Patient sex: M
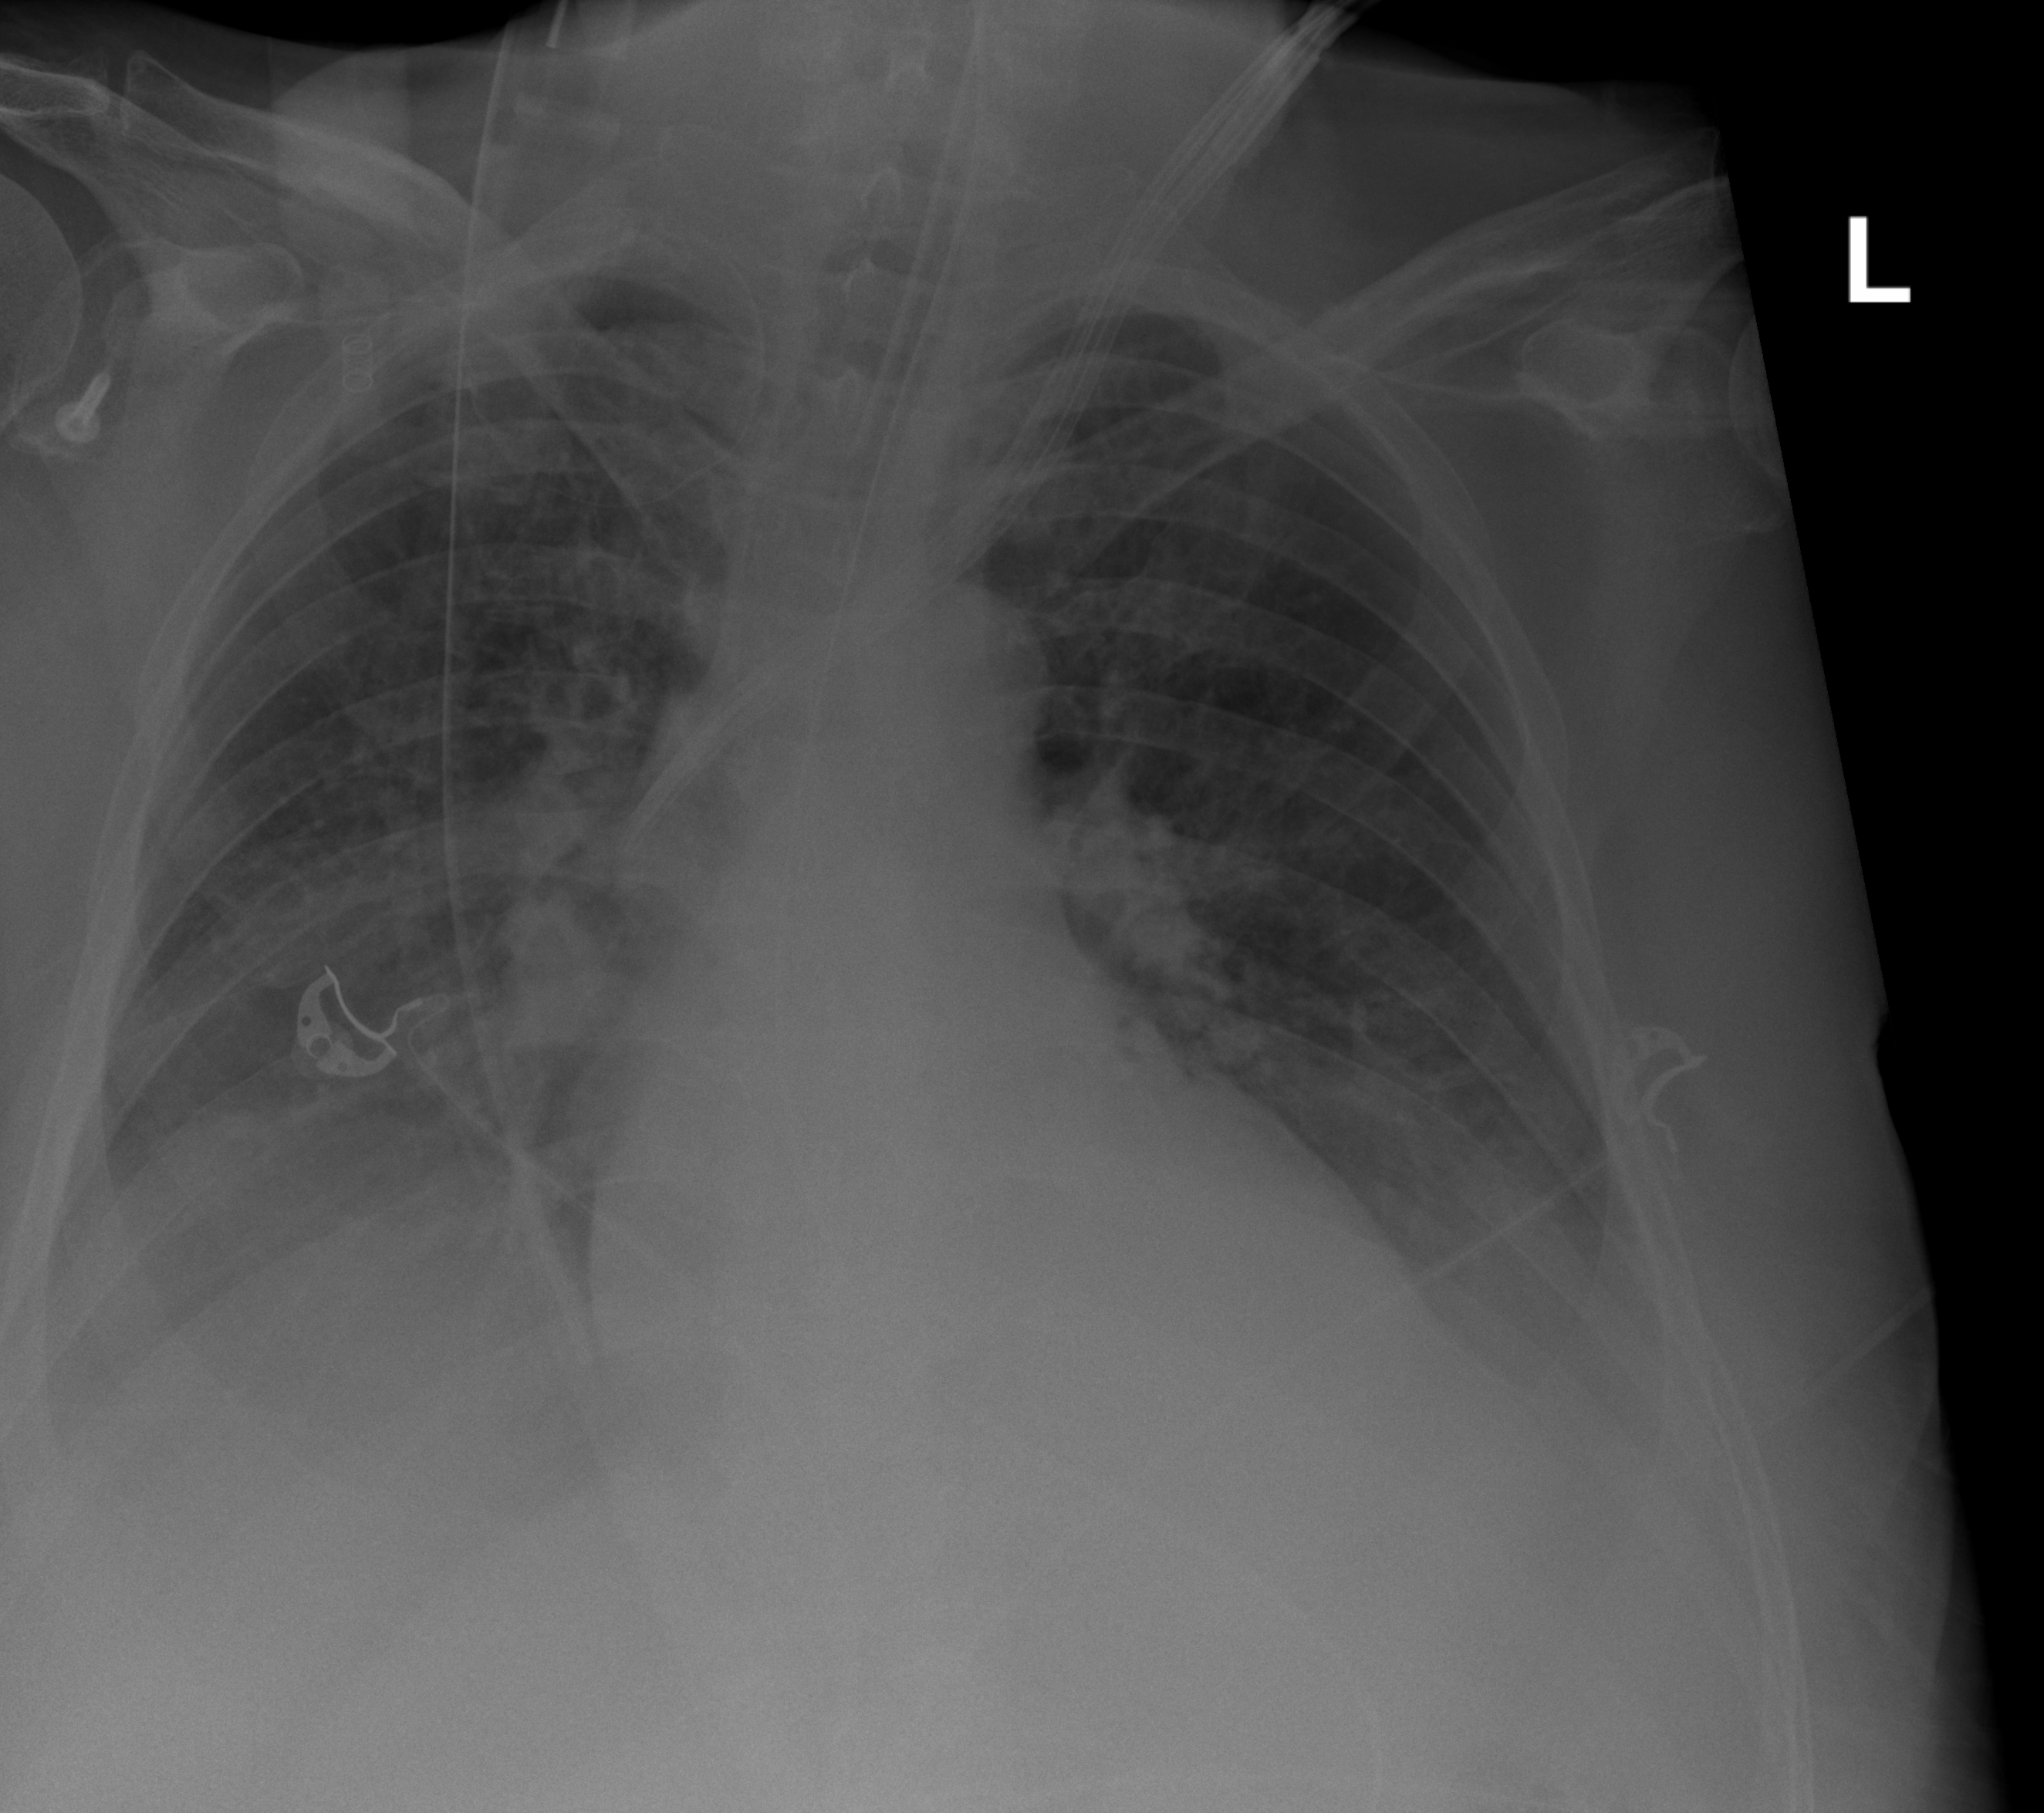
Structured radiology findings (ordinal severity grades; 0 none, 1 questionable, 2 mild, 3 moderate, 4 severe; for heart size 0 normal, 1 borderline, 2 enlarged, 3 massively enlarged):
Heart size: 0
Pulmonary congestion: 0
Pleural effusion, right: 2
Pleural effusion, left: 2
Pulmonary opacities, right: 1
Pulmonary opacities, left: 0
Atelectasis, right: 0
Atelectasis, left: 0